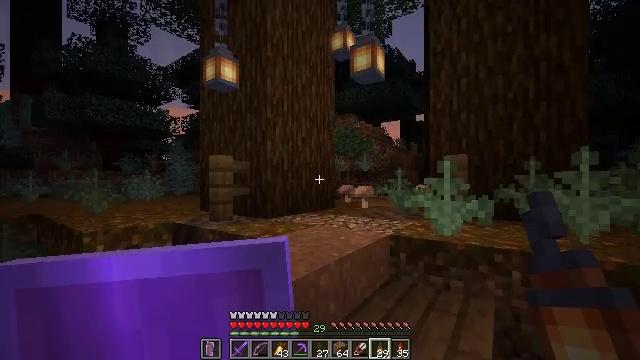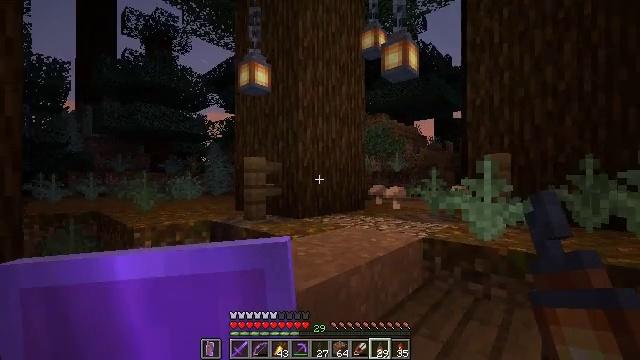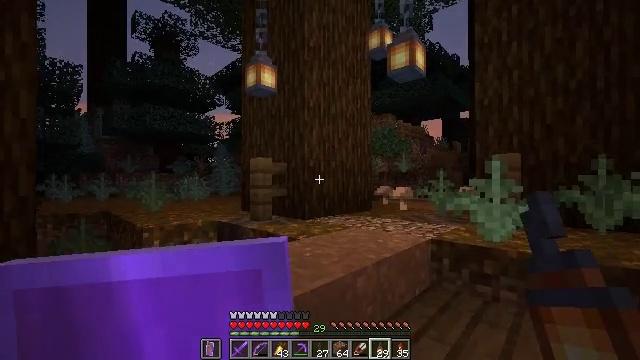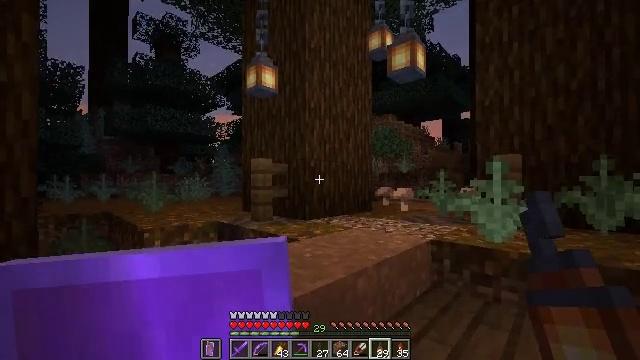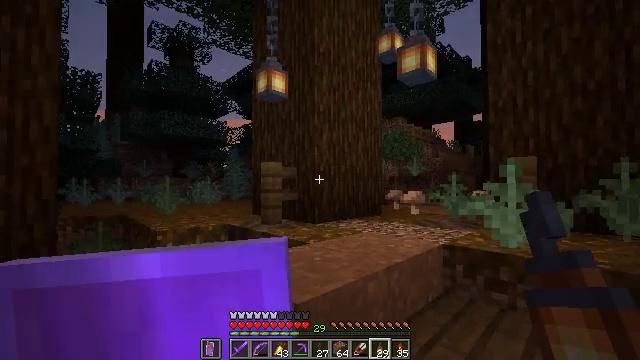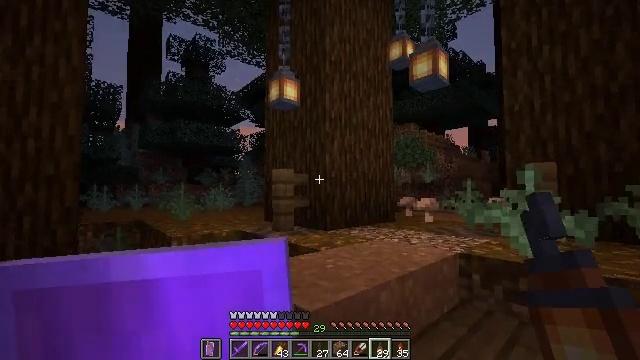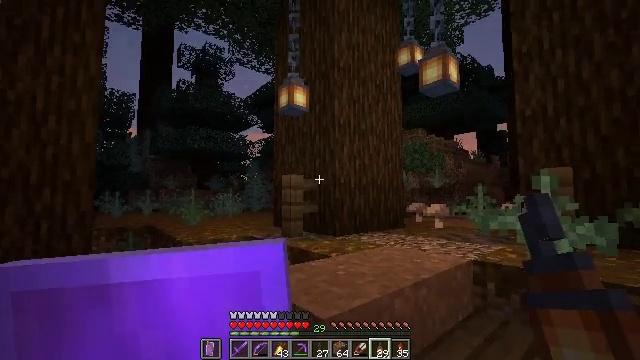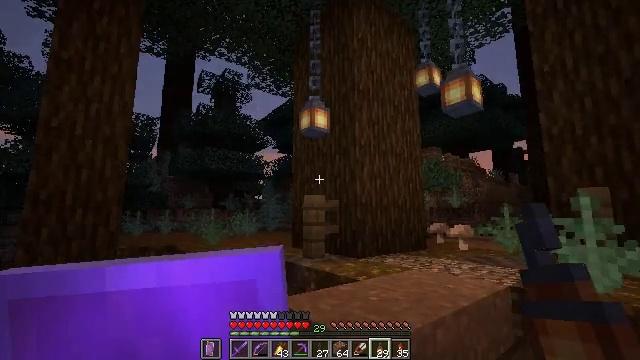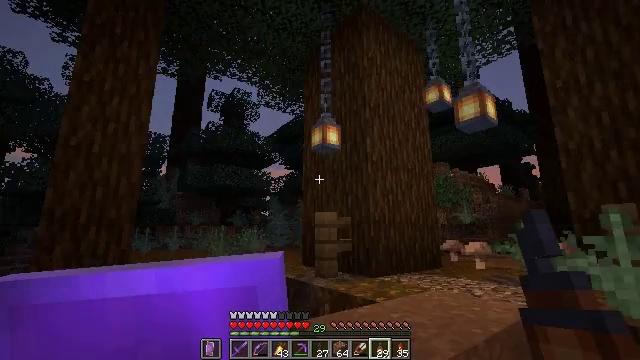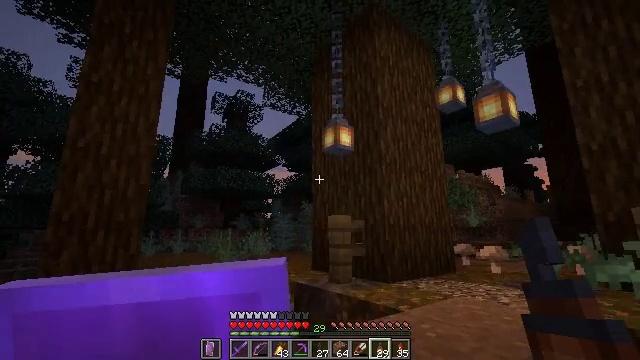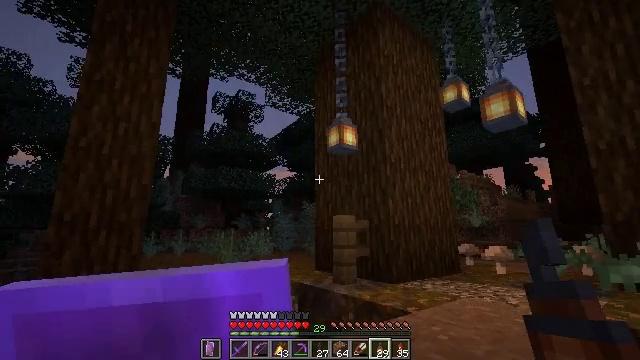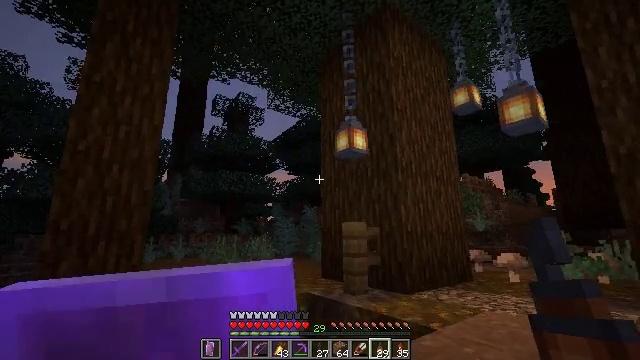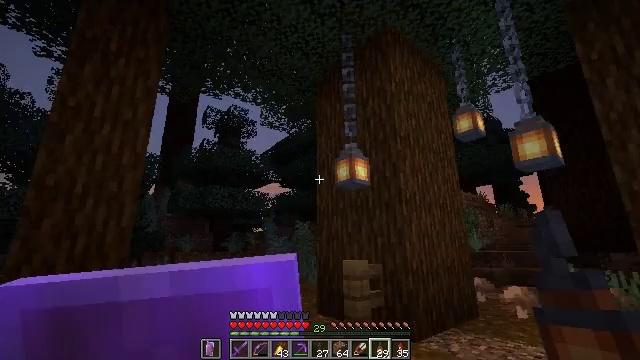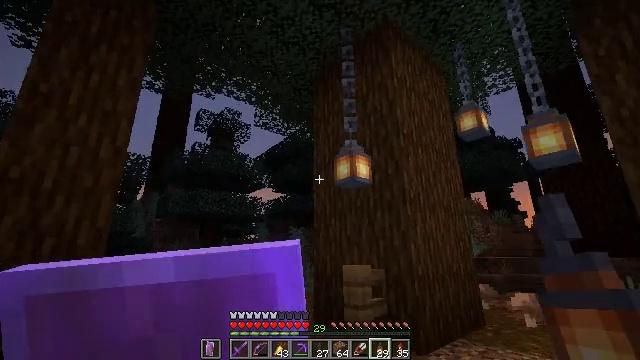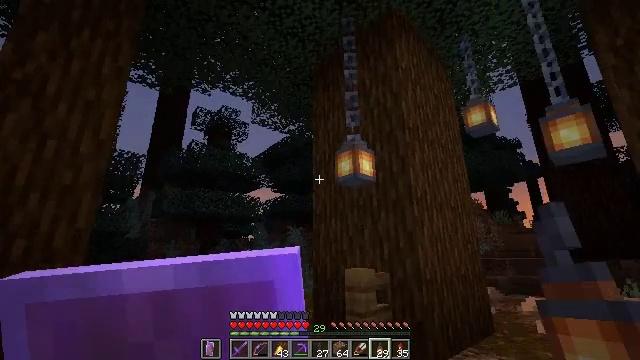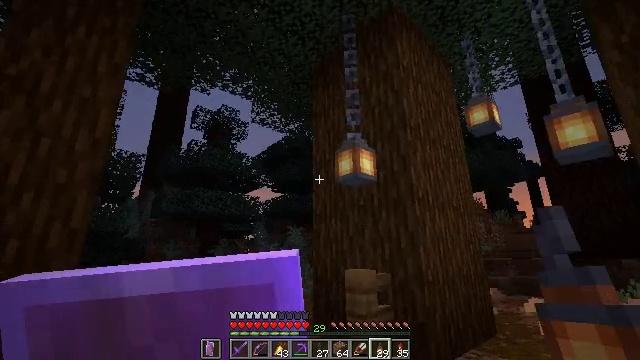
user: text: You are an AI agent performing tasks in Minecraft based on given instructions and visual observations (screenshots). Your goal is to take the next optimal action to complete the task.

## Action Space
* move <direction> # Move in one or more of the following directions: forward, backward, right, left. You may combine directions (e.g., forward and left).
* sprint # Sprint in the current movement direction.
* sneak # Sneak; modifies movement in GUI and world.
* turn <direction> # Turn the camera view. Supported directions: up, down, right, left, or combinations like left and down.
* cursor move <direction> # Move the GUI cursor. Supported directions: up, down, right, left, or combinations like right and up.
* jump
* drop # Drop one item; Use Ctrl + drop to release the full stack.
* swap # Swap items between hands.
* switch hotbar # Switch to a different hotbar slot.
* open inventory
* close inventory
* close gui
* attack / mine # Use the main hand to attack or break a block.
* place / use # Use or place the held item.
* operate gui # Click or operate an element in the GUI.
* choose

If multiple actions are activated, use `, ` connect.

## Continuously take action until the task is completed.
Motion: motion action
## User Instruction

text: Attack the lantern to recycle it.
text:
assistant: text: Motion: turn left
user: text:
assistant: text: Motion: turn left
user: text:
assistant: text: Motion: no_op
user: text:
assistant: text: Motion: turn left
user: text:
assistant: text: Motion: turn left and up
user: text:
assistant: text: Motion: move left, turn left and up
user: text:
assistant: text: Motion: move left, turn left and up
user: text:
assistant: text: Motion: move forward and move left, turn left and up
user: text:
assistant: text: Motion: move forward and move left
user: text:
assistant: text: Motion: move forward and move left
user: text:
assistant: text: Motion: move forward
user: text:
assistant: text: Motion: move forward, turn right and up
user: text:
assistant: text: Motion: move forward, turn right and up
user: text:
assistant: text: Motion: move forward
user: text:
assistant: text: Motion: move forward
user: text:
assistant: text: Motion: move forward
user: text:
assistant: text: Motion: move forward
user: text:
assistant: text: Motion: move forward
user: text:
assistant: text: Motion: move forward, turn right
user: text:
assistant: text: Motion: move forward, turn right
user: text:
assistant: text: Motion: no_op
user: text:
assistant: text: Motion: no_op
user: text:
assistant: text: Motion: no_op
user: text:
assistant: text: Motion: turn right
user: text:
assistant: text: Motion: no_op
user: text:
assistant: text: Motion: no_op
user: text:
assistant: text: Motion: no_op
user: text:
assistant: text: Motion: turn right and up
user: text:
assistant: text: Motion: turn right and up
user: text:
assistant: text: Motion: turn right and up